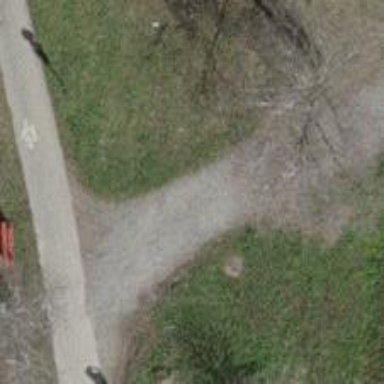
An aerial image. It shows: Compacted path road.